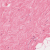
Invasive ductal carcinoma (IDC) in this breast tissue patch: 0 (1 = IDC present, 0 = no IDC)